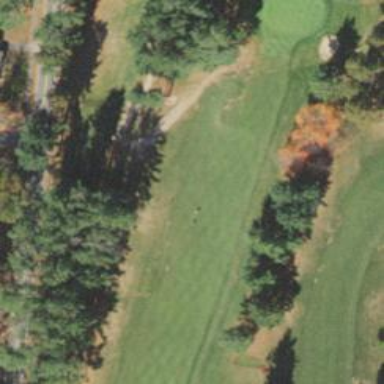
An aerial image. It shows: Golf hole.